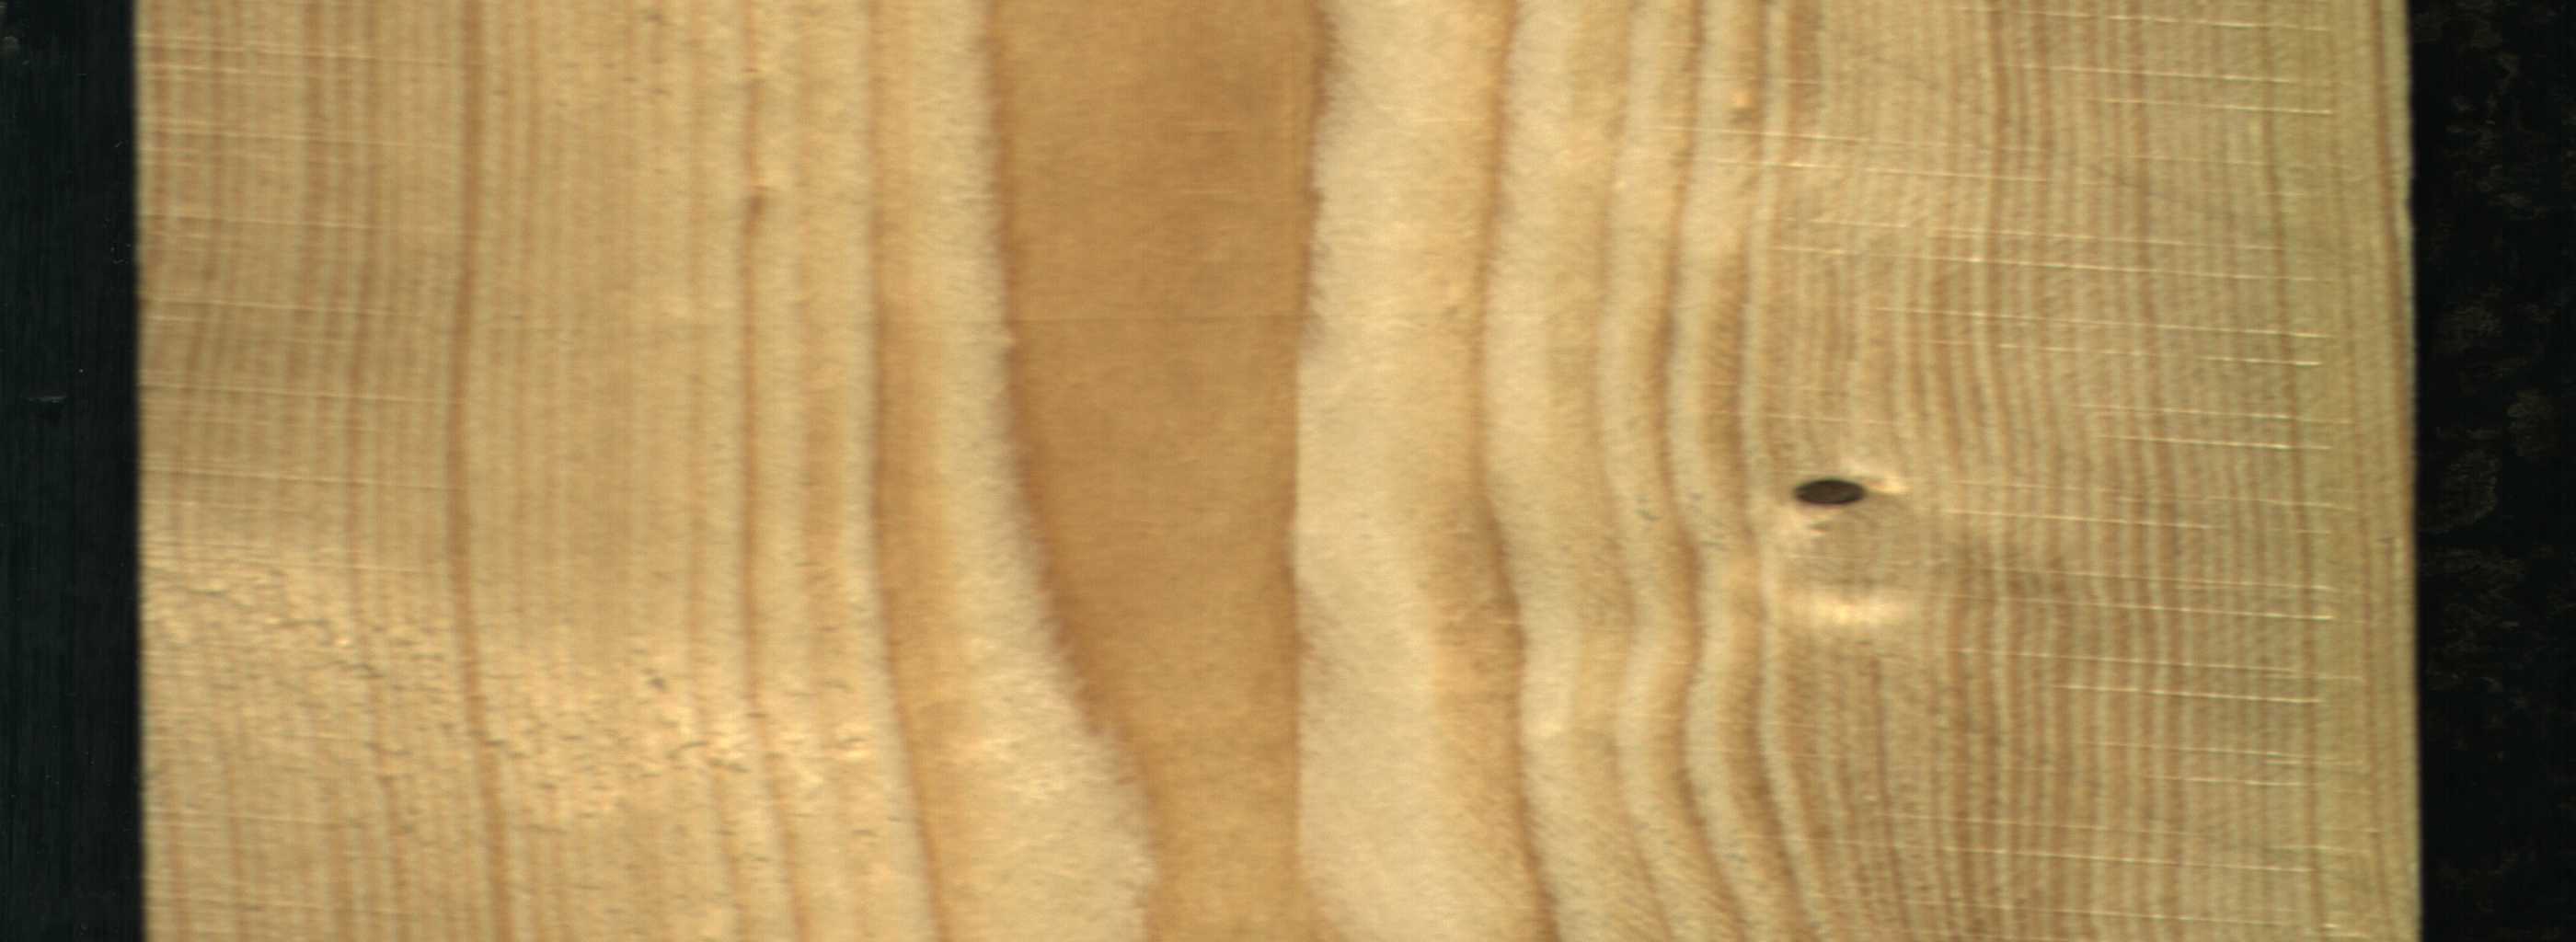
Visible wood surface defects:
Live_Knot